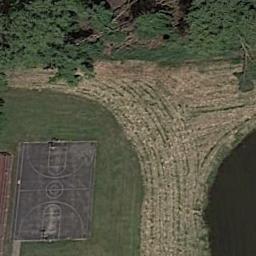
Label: basketball_court